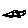
Label: car